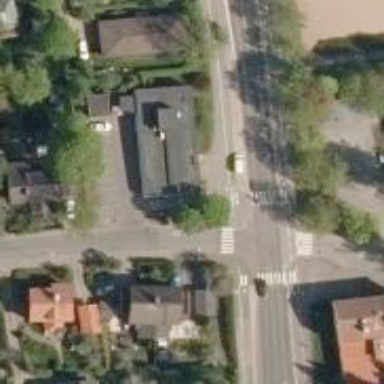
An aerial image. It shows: Marked road crossing.